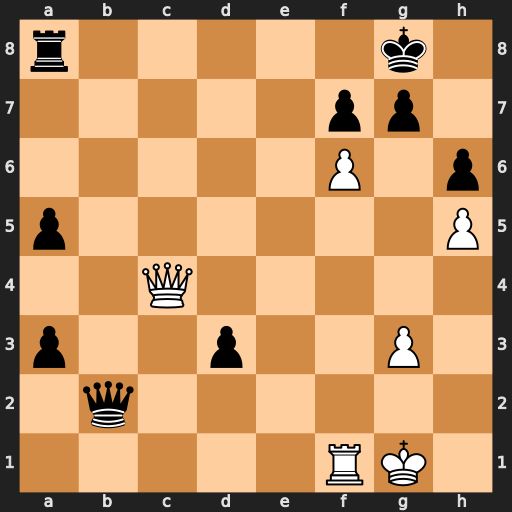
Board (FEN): r5k1/5pp1/5P1p/p6P/2Q5/p2p2P1/1q6/5RK1
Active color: w
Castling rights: -
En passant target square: -
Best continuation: Qg4 g6 hxg6